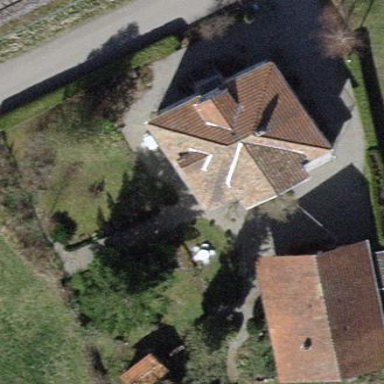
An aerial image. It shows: Detached building with gabled roof.